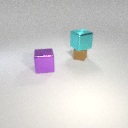
large cyan metal cube above small brown metal cube